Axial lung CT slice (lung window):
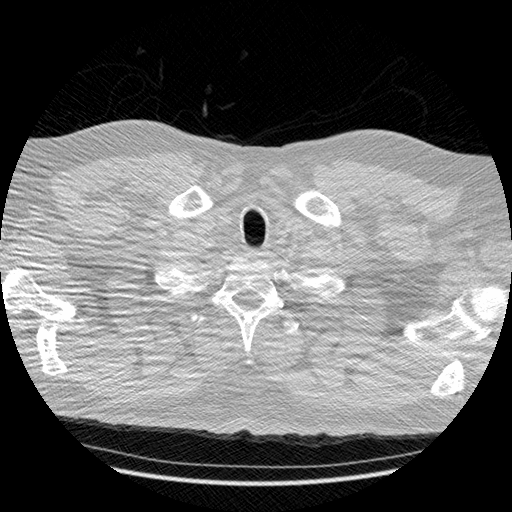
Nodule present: no